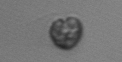
Label: coccolithophorid